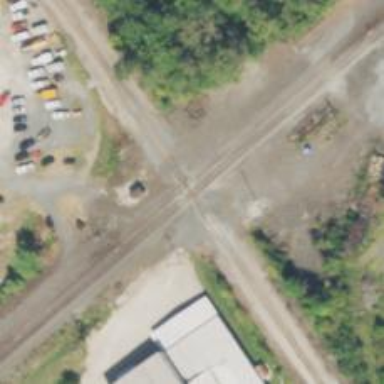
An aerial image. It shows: Railway crossing.